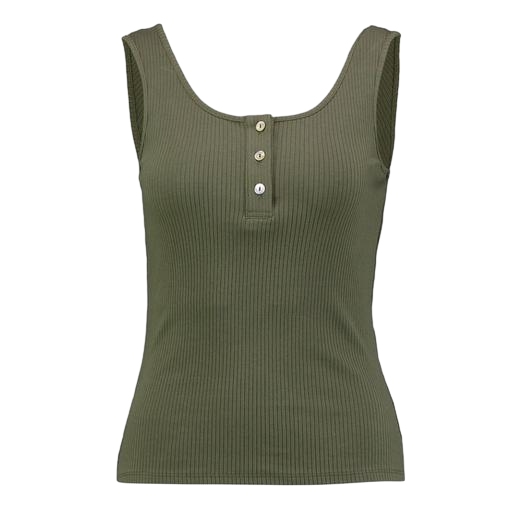
green rib tank, moss green tank top, green tank top, white background